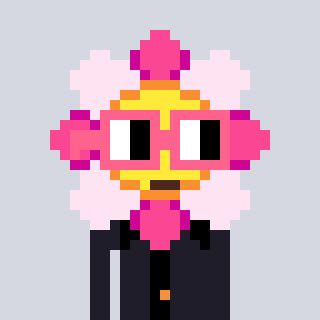
a pixel art character with square pink glasses, a flower-shaped head and a grayscale-colored body on a cool background